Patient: sex M, age 64
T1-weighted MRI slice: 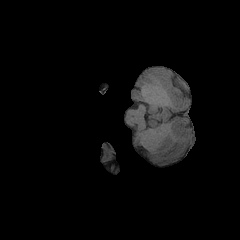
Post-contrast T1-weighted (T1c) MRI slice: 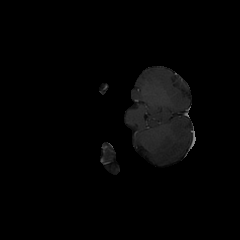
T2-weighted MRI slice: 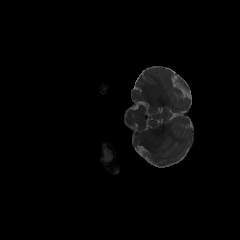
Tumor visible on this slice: no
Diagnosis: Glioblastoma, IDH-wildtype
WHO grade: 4